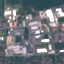
Label: Industrial